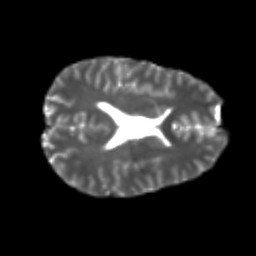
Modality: T2w
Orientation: axial
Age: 22
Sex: male
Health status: healthy
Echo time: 0.074 s